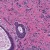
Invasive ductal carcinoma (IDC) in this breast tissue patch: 0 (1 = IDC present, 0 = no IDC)